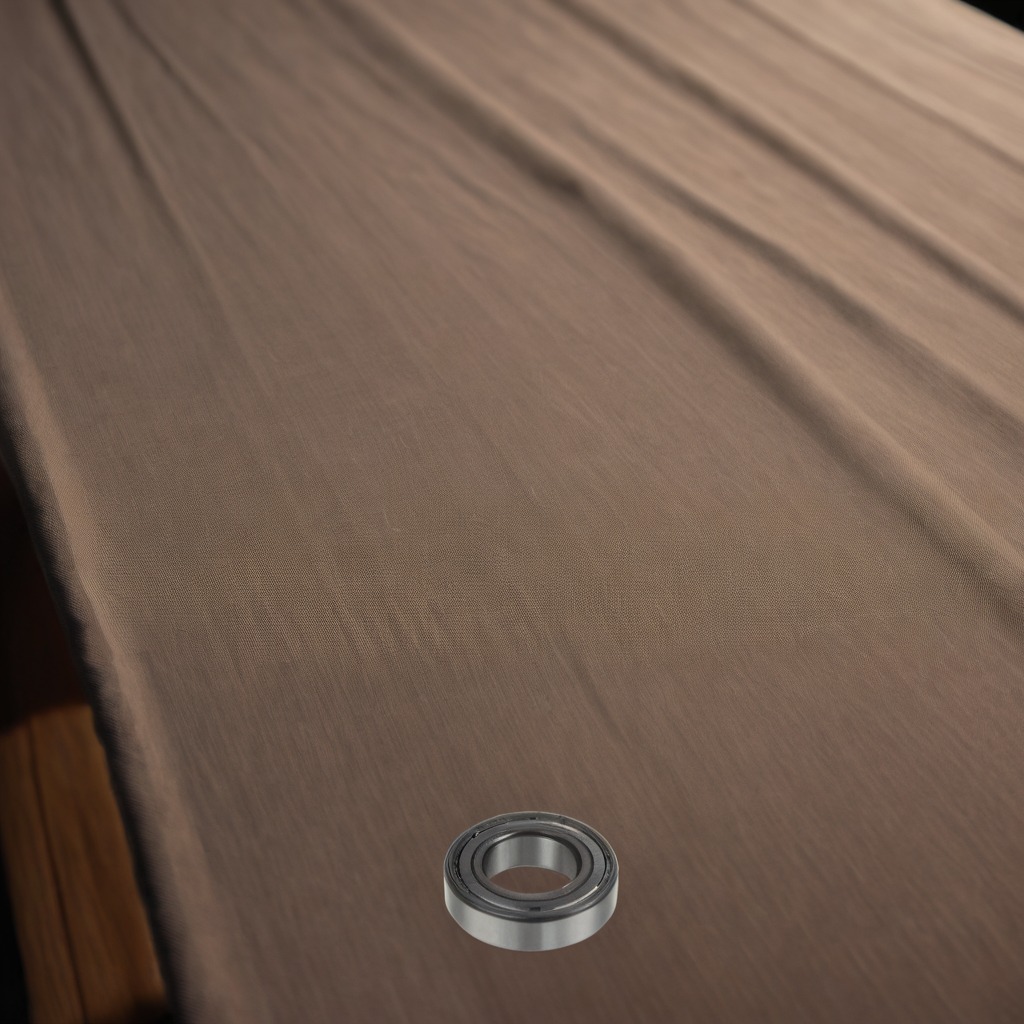
A metal ball bearing is lying on the wooden table.